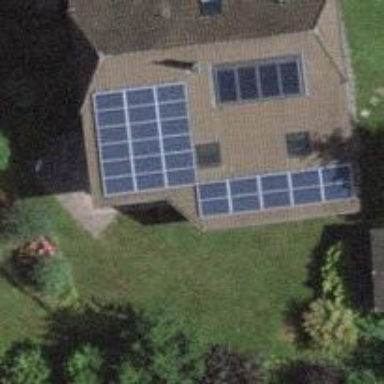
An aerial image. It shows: Solar power generator.